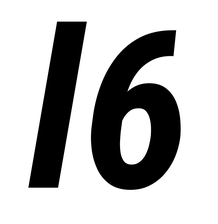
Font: Roboto-Italic_Condensed_Bold_Italic